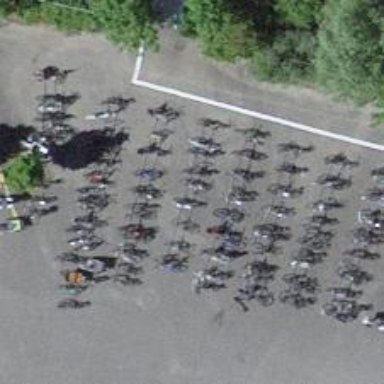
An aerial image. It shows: Bicycle parking area with stands available.